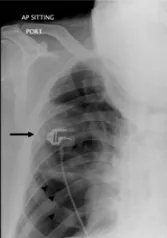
Chest X-ray.
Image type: radiology (x_ray)